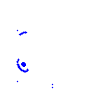
Particle: electron